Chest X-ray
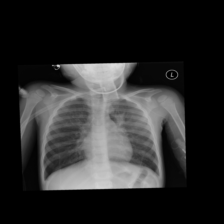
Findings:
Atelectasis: negative
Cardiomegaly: negative
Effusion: negative
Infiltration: positive
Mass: negative
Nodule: negative
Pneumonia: positive
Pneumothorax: negative
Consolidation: positive
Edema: negative
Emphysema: negative
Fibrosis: negative
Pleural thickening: negative
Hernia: negative